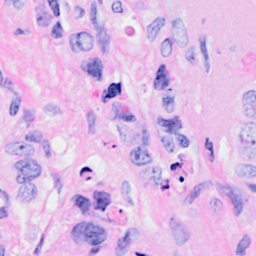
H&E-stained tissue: Breast